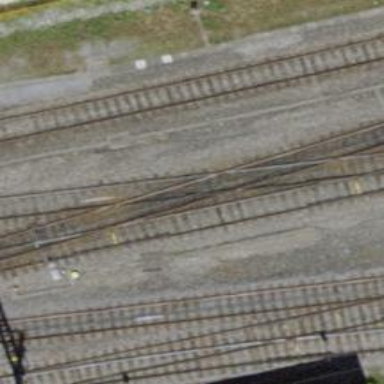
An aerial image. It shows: Railway crossing.